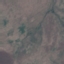
Land use / land cover: HerbaceousVegetation